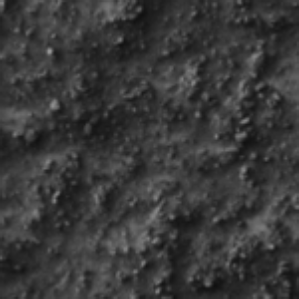
Label: frost